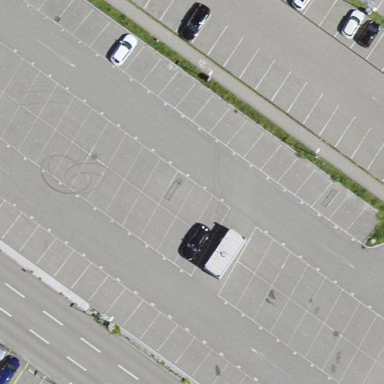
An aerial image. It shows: Parking lot with bus park and ride facility.